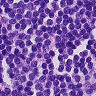
Metastatic tissue present: no